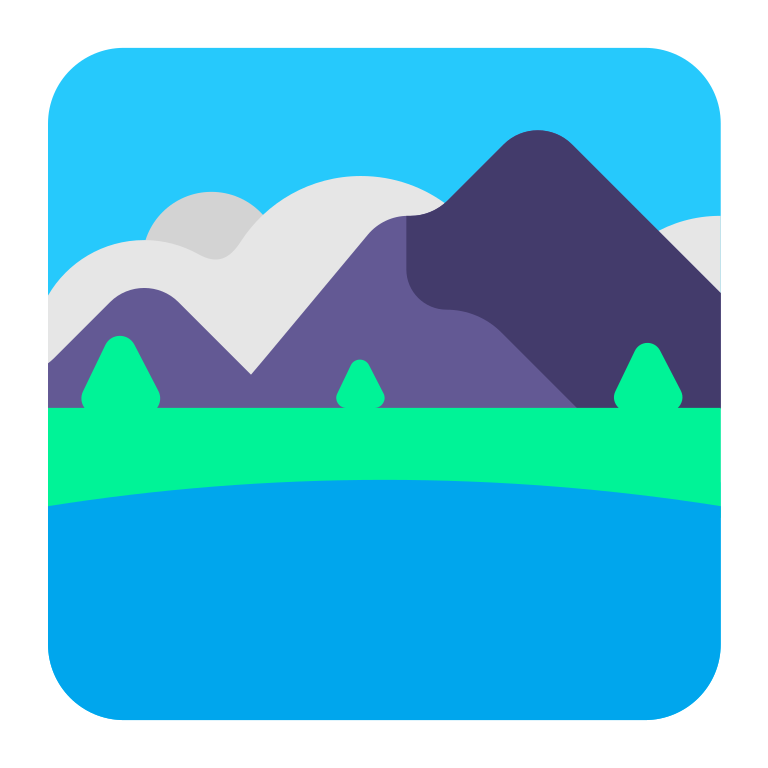
national park flat